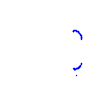
Particle: proton